Interaction volume radius: 10 \u00c5
Interaction volume height: 25 \u00c5
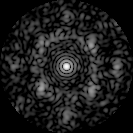
Disorder parameter: 0.6635